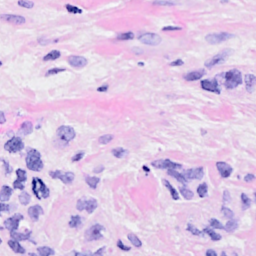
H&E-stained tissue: Breast